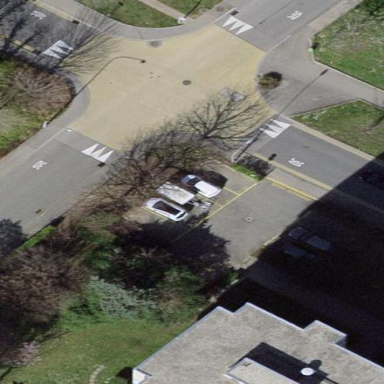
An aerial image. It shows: Parking area with surface.